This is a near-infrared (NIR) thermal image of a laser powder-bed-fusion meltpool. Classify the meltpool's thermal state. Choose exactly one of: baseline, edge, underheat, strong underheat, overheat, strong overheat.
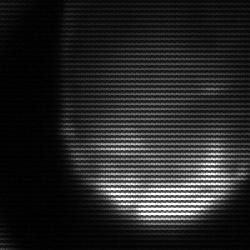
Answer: edge